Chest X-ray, PA view. Patient: 45 years old, sex M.
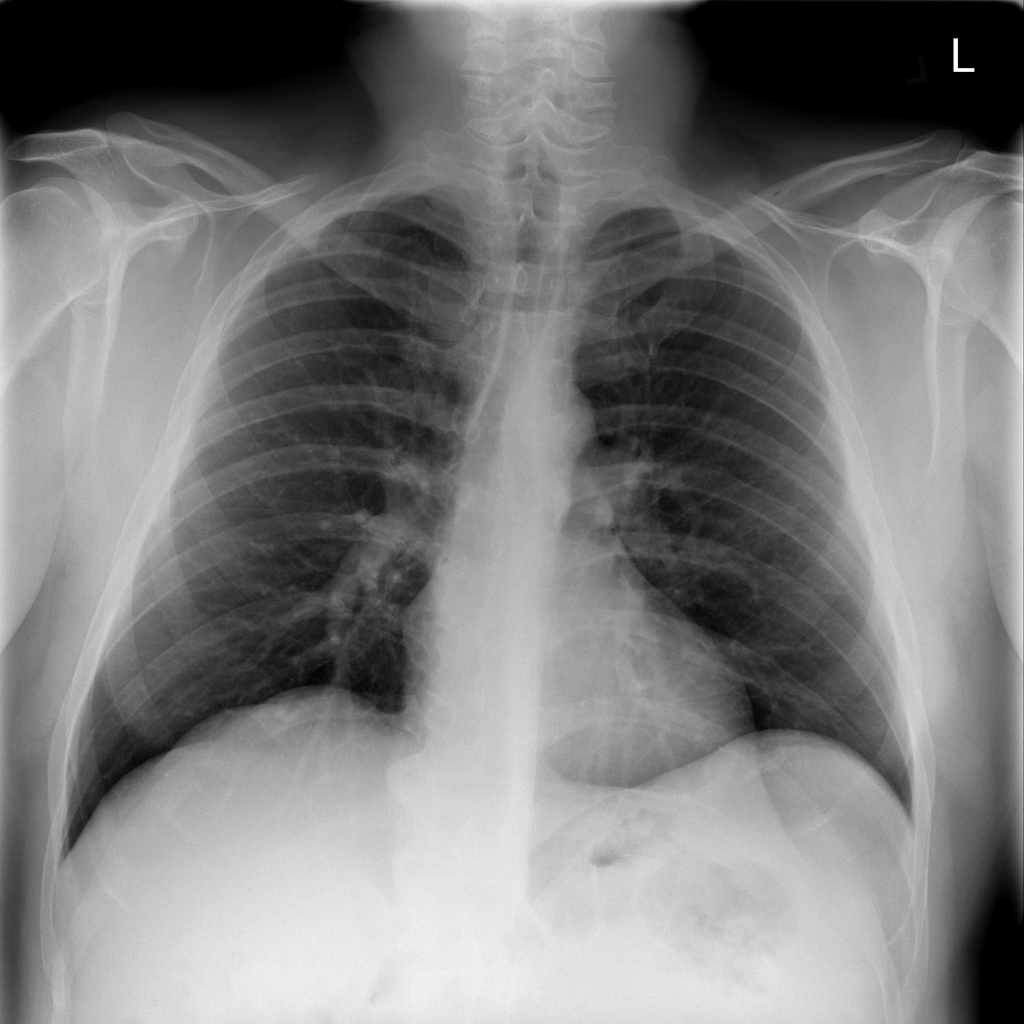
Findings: No Finding